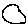
Label: circle